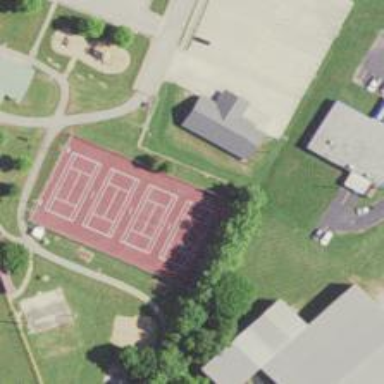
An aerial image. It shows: Tennis court in leisure pitch.